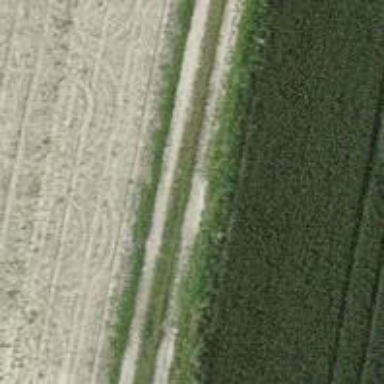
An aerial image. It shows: Track with ground surface of grade 4.